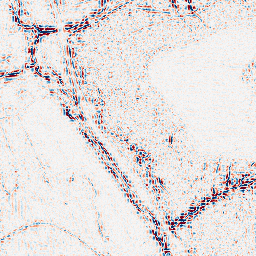
Category: wavelet
Decomposition family: wavelet_biorthogonal
Decomposition parameters: wavelet: bior5.5
level: 2
Upsampling method: quartic
Upsampling parameters: scale: 8
Upsampling scale: 8